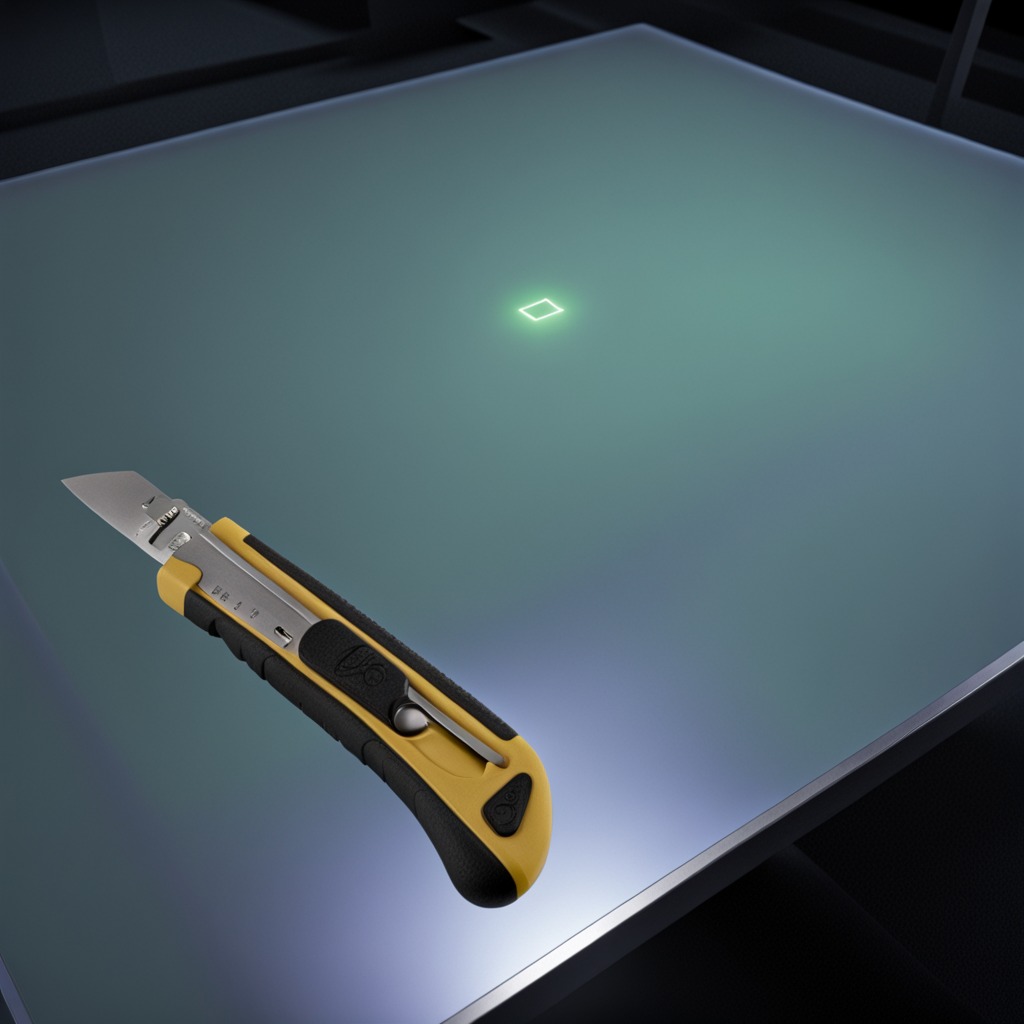
A utility knife is lying on a clean empty table in a railway signal maintenance room lit by harsh overhead fluorescents.